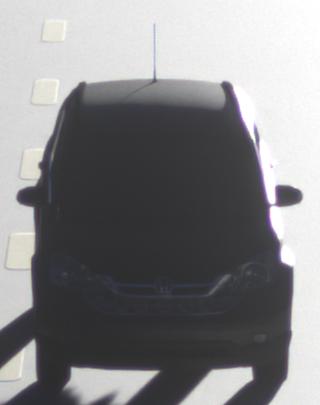
Make: Honda
Model: CR-V
Detailed model: CR-V (III) (04/10 - 10/12)
Model produced from: 2010
Model produced until: 2012
Doors: 5
Color: gray
Road condition: dry road
Daytime: sunrise or sunset
Contrast: high contrast